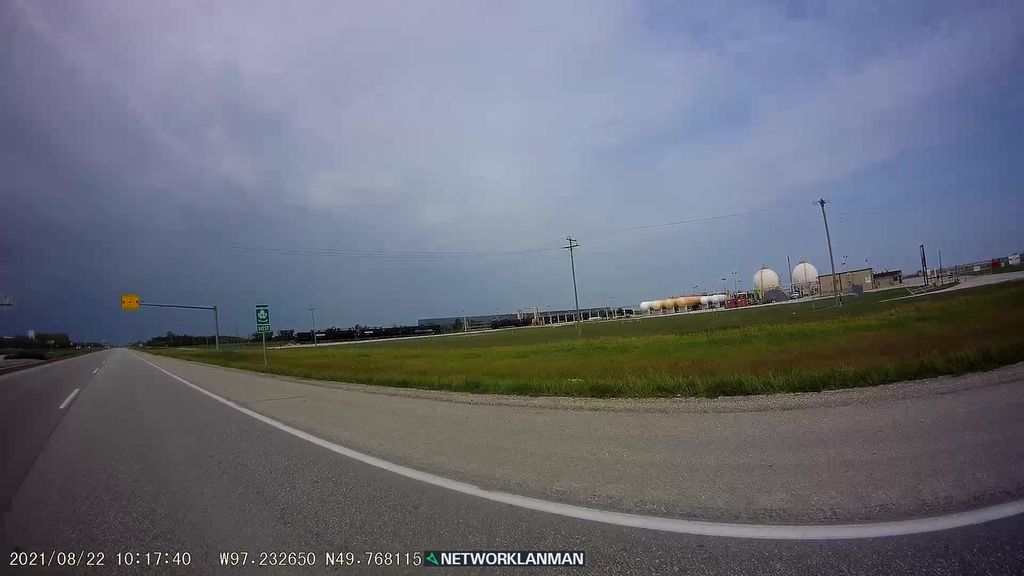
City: winnipeg